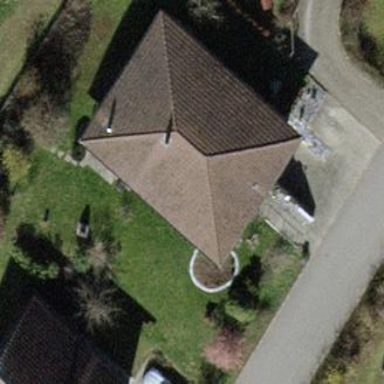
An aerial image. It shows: Detached building with hipped roof shape.